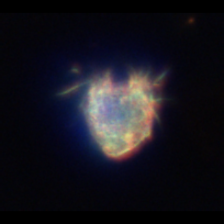
Taxon: Ciliates
Group: Other